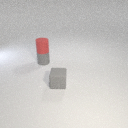
small gray rubber cylinder behind small gray rubber cube